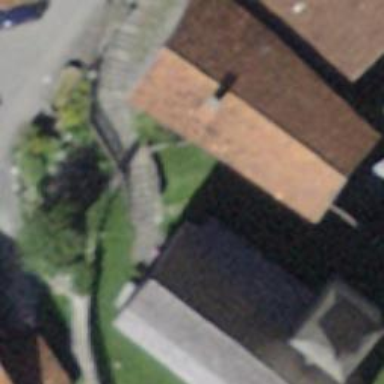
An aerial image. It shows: Set of steps on the road.